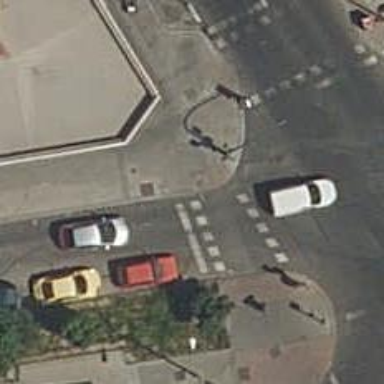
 there are traffic signals and zebra crossing."